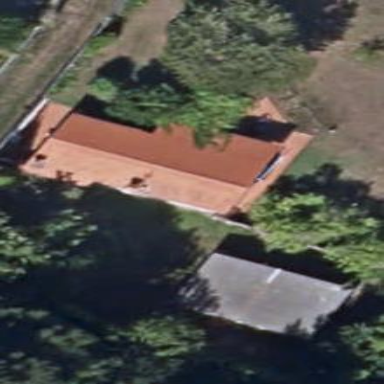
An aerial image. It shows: Simple house.